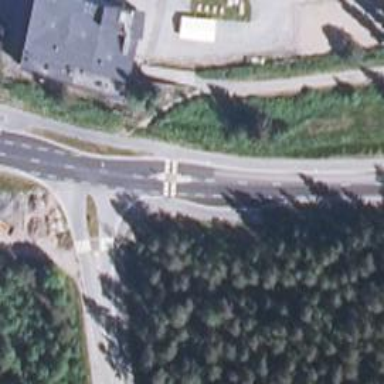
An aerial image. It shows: Asphalt cycleway.